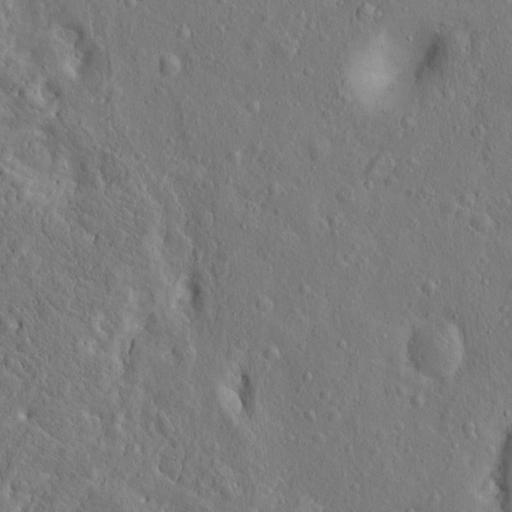
Objects detected: cone